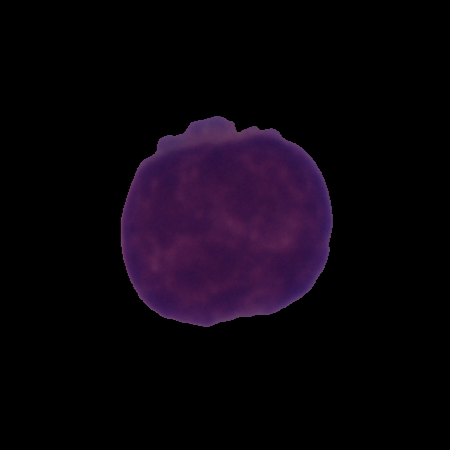
Label: cancer